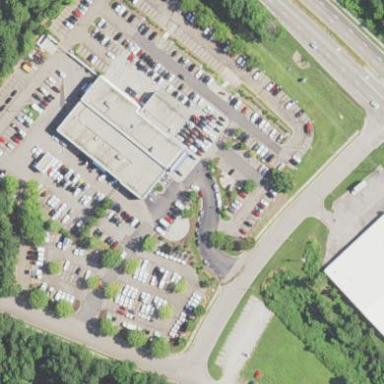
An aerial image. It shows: Commercial building.